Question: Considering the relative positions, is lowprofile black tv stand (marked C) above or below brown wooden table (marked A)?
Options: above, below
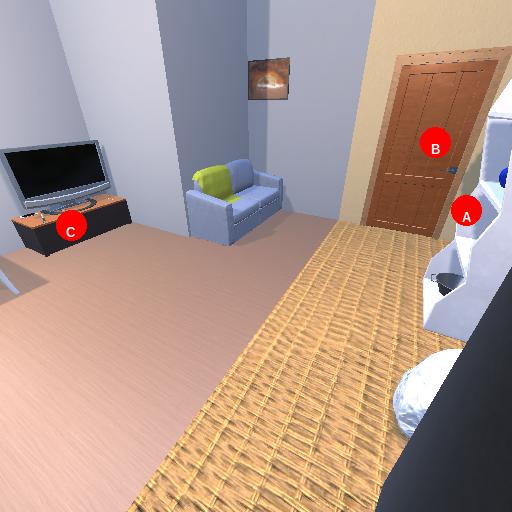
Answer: above